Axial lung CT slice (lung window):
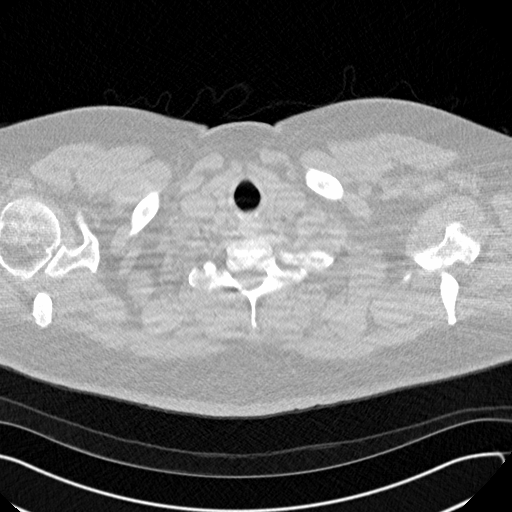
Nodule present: no